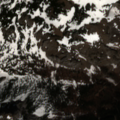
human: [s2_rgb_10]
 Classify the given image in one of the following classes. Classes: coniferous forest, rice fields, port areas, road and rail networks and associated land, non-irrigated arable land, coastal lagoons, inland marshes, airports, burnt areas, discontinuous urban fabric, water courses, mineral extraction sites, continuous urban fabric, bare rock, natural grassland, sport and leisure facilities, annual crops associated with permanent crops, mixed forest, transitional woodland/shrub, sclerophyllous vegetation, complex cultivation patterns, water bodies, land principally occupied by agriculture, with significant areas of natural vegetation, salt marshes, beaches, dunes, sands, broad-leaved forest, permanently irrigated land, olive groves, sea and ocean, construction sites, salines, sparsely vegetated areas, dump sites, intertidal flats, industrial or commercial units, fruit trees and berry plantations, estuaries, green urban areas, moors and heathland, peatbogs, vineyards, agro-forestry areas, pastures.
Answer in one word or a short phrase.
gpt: coniferous forest, mixed forest, moors and heathland, bare rock